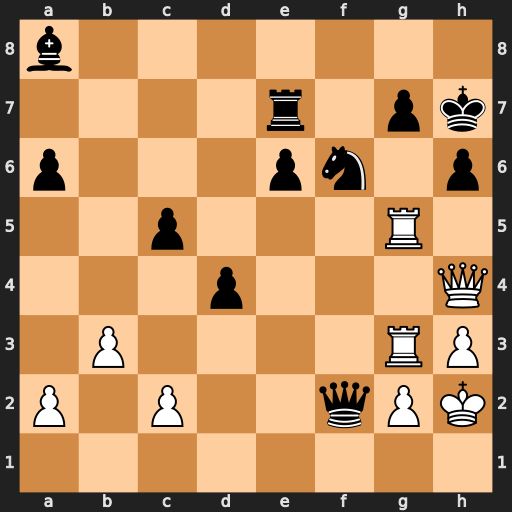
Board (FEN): b7/4r1pk/p3pn1p/2p3R1/3p3Q/1P4RP/P1P2qPK/8
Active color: w
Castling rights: -
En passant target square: -
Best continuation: Rxg7+ Rxg7 Rxg7+ Kxg7 Qxf2